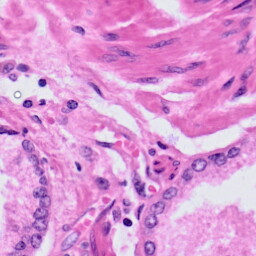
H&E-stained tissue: Prostate